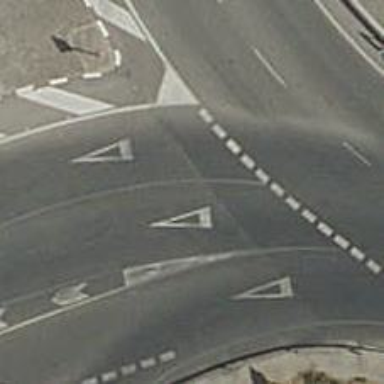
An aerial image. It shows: Road with "give way" sign.